Question: I need to count the number of rows for which one fixed cell matches the cells in another column and for which the corresponding cells in a third column are not blank. My formula, however, is behaving strangely, and I am not sure how to troubleshoot it...
Here is the raw data in the cells:

All of the cells in columns A through D contain only values. In cell E2 is the formula:
=SUMPRODUCT((--((A$1:A$6)=B2))*(IF(ISBLANK(C$1:C$6),0,1)))
The value that I was expecting, however, for cell E2, is 2. That would have been the number of cells in column A that match the value in cell B2 and for which the corresponding cell in column C is not blank. Unfortunately, it's producing 3 instead of 2 for cell E2, and I can't figure out why. In order to help me troubleshoot the issue, I entered the following array formula for cells G1 through G6:
{=--((A$1:A$6)=B2)}
And also the following array formula for cells H1 through H6:
{=IF(ISBLANK(C$1:C$6),0,1)}
Finally, I entered the following regular formula for cell I2:
=SUMPRODUCT((G1:G6)*(H1:H6))
This does yield the desired result of 2. However, I can't figure out what the difference is between the two approaches. My actual spreadsheet looks like columns A, B, and C, so the formula in E2, if it can produce the desired result, is preferable.
Thanks!
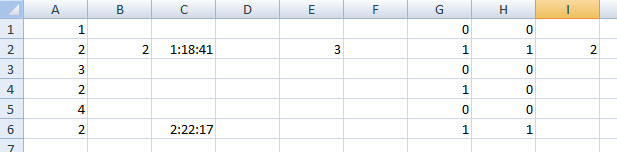
Answer: Try entering the formula as an array formula (Ctrl+Shift+Enter), that should work.